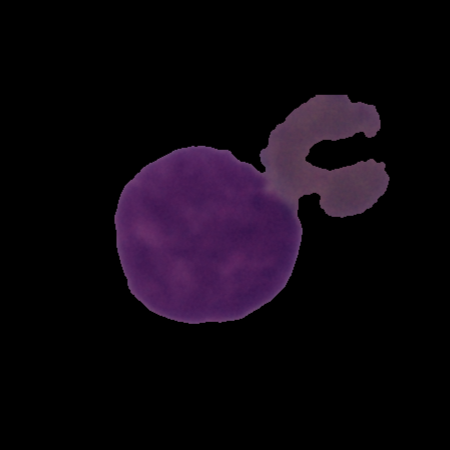
Label: cancer